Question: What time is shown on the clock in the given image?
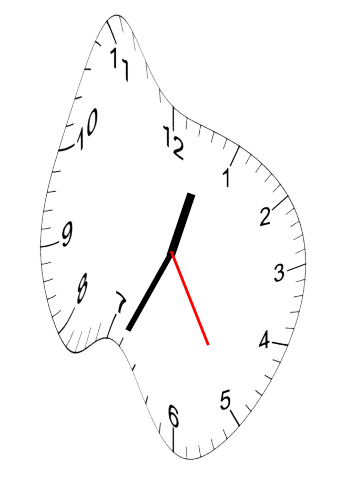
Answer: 12:34:25